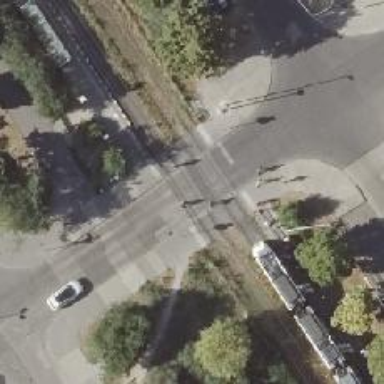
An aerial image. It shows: Uncontrolled tram level crossing.